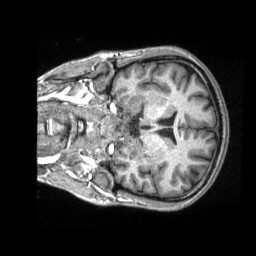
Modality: T1w
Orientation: coronal
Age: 31
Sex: male
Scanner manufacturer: siemens
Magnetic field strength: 3 T
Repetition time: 2.3 s
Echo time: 0.00288 s